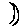
Label: moon